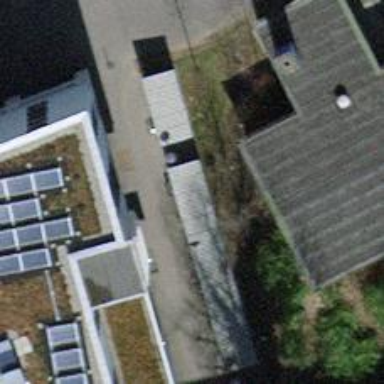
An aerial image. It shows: Rack for bicycle parking.